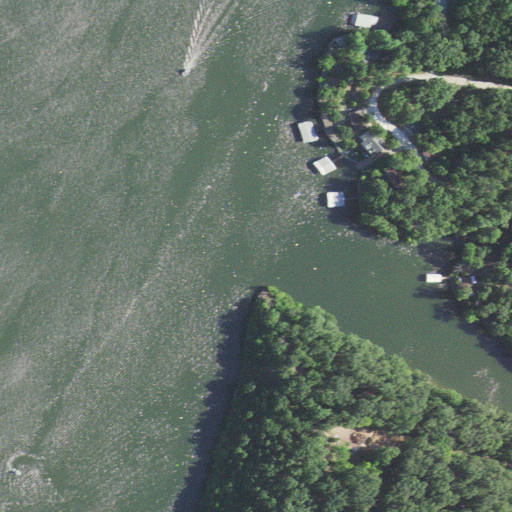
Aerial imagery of valley in Missouri named Elkins Hollow containing open water, deciduous forest, open development, grassland, and low intensity development